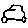
Label: car